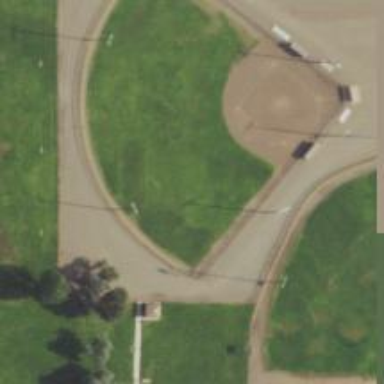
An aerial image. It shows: Baseball pitch for leisure land activities.